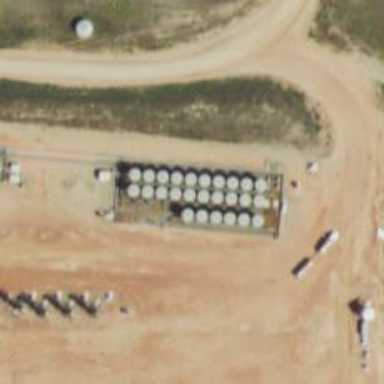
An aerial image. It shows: Storage tank with man-made structure.